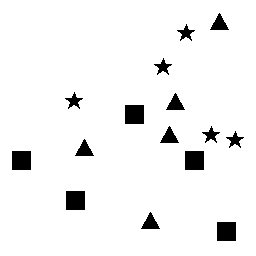
Squares: 5
Triangles: 5
Stars: 5
Total shapes: 15